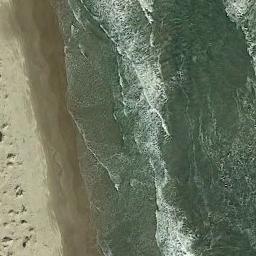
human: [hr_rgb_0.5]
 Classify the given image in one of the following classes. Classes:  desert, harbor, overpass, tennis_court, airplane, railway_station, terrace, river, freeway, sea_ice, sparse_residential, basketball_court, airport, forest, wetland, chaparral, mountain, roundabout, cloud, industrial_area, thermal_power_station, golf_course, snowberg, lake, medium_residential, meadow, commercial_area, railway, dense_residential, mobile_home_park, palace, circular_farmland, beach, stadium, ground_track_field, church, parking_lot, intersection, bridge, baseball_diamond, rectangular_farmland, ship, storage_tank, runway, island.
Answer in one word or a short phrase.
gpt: beach